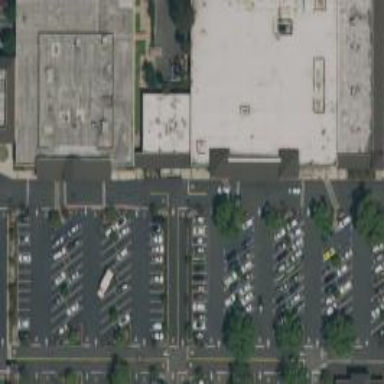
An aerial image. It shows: Retail building housing supermarket.